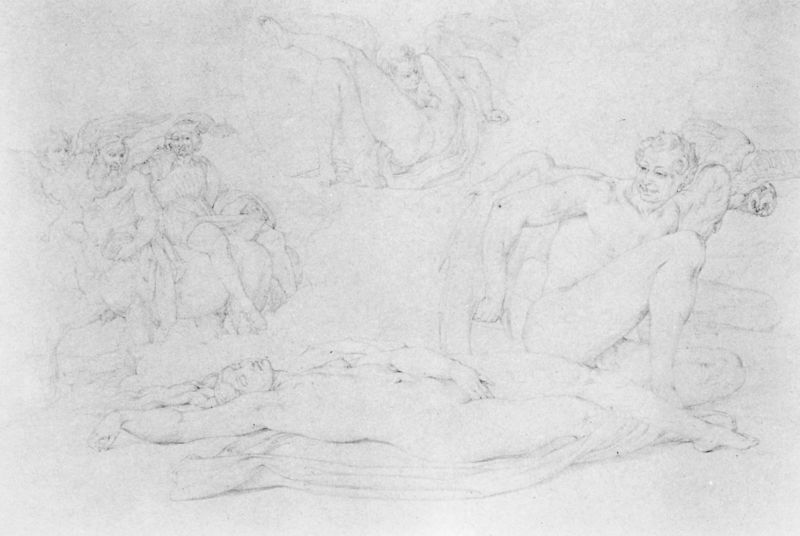
Titel: Der Traum (“Das Leben einer Hexe”)
Künstler: Bonaventura Genelli
Institution: Berlin, Kupferstichkabinett
Schlagwörter: akt, mann, nackt, rubens, akte, frauen, menschen, frau, männer, skizze, zeichnung, blick, tuch, malerei, alt, arm, pose, sitzend, personen, renaissance, engel, liebe, lasziv, studie, zuschauer, grafik, querformat, maler, liegend, nacktheit, antike, linie, liegende, bleistift, orgie, studien, zeichnen, götter, venus, öasziv